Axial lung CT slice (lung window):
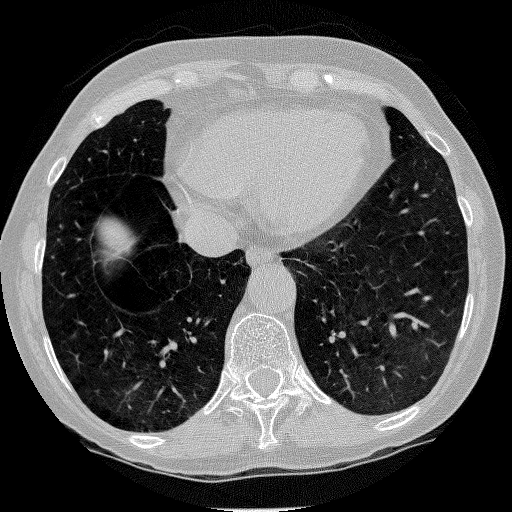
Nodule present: no